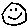
Label: smiley face